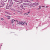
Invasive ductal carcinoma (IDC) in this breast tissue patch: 0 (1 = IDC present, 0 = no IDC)